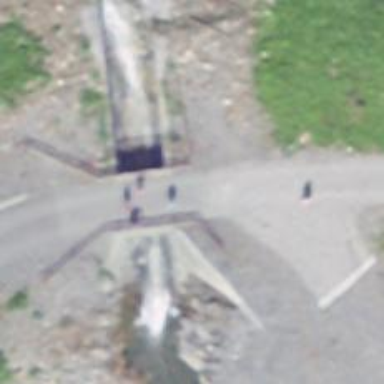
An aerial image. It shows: Unclassified road with bridge.